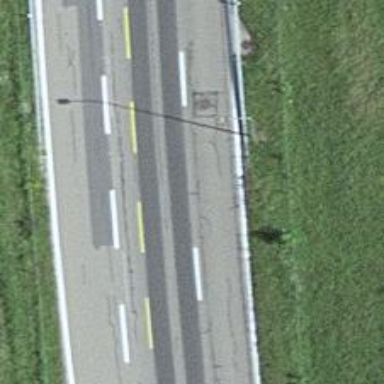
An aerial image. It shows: Trunk highway.